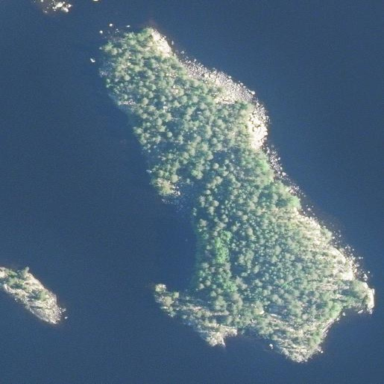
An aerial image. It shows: Islet.